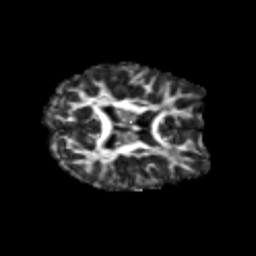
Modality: FA
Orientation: axial
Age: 21
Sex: female
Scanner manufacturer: siemens
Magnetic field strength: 3 T
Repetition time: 3.5 s
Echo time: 0.125 s